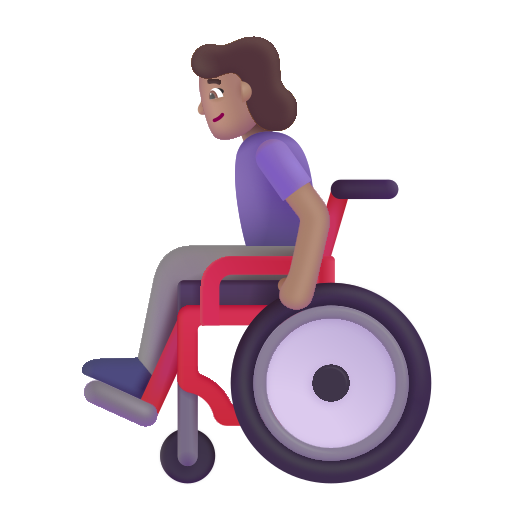
woman in manual wheelchair color